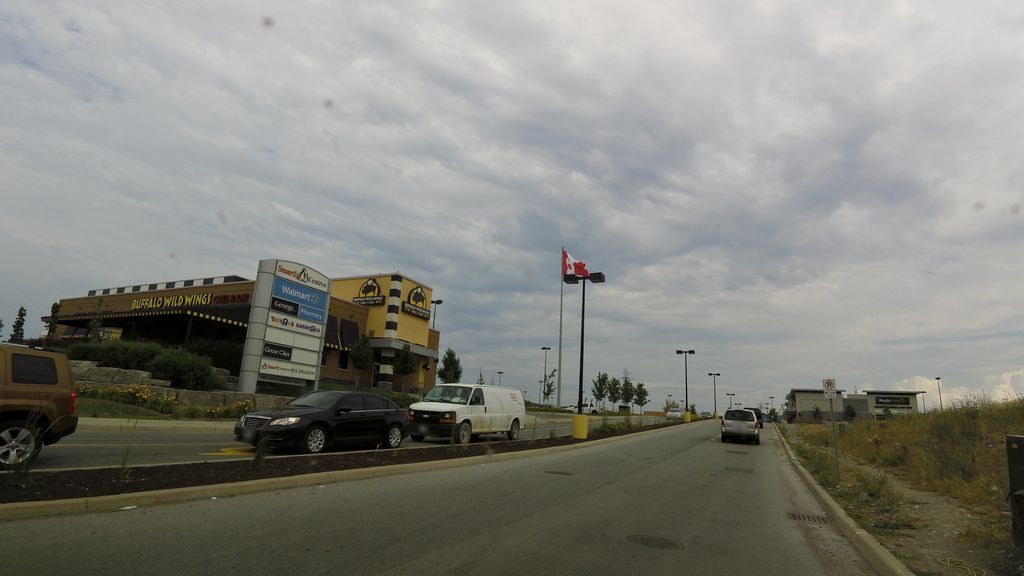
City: hamilton